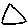
Label: triangle